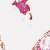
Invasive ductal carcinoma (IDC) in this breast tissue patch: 0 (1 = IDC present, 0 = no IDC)